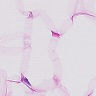
Metastatic tissue present: no